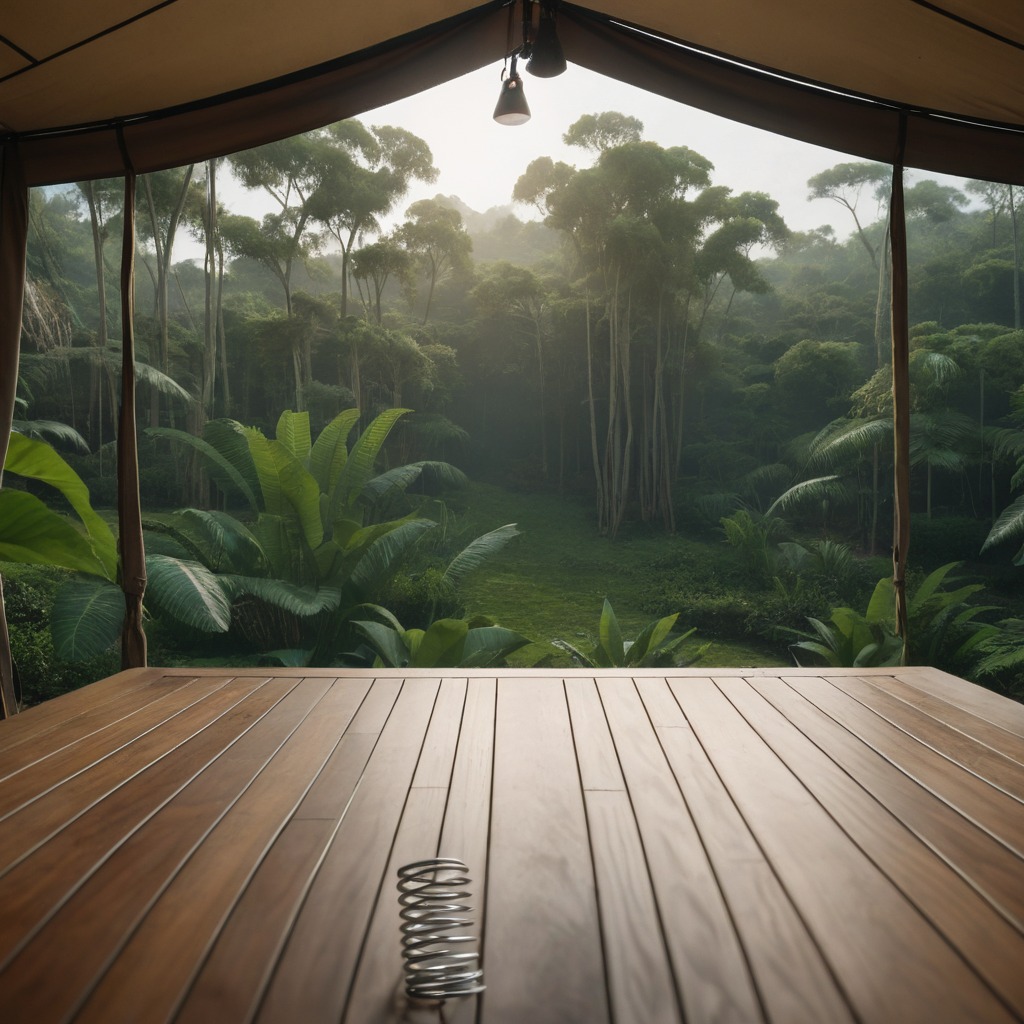
A coiled metal spring lies on a wooden table inside a jungle field workshop tent.